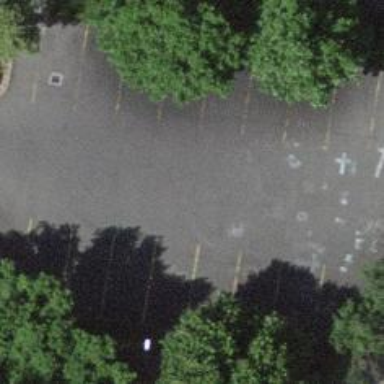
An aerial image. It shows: Parking area with surface.